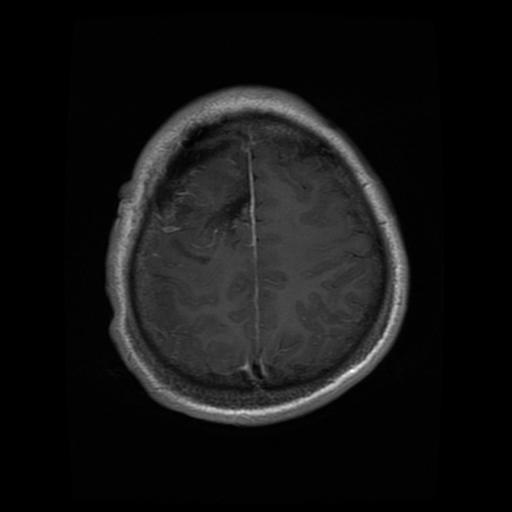
Label: glioma